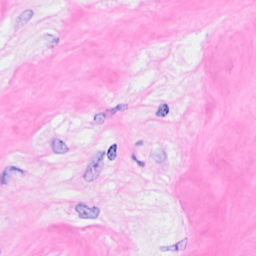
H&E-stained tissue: Breast